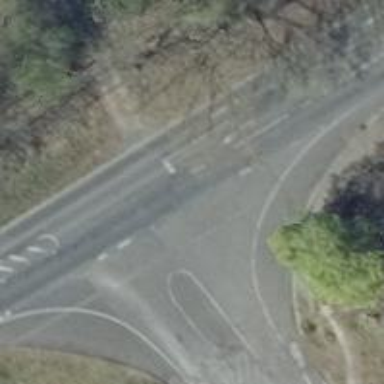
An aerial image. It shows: Asphalt road classified as primary highway.